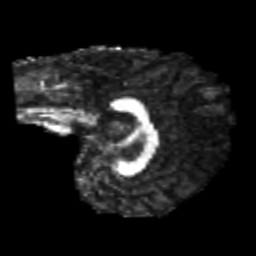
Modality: FA
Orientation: sagittal
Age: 25
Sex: male
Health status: healthy
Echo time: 0.074 s